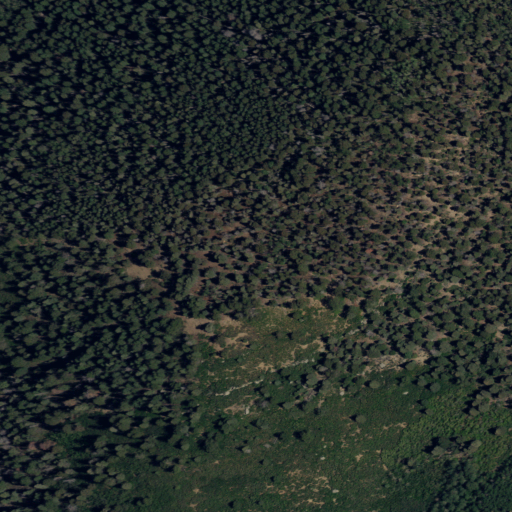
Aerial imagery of mountain in New Mexico named Bear Mountain containing evergreen forest, deciduous forest, grassland, mixed forest, and shrub